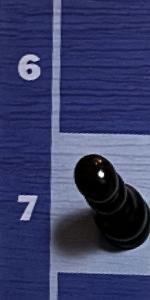
Label: Pawn_Black